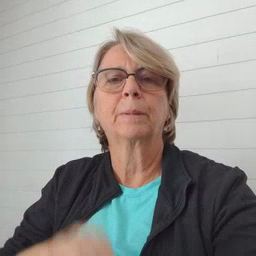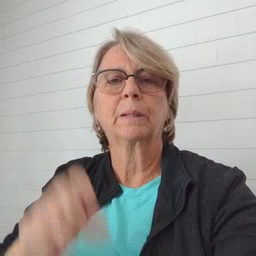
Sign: bedroom